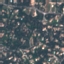
Land use / land cover class: Residential